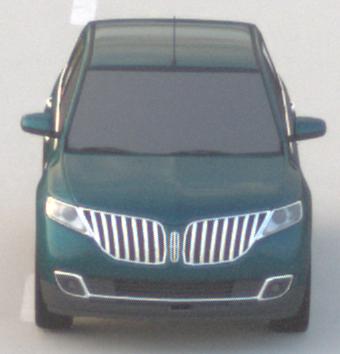
Make: Lincoln
Model: MKX
Detailed model: Gen. 1 CD3
Model produced from: 2010
Model produced until: 2015
Doors: 5
Color: blue
Road condition: dry road
Daytime: sunrise or sunset
Contrast: medium contrast